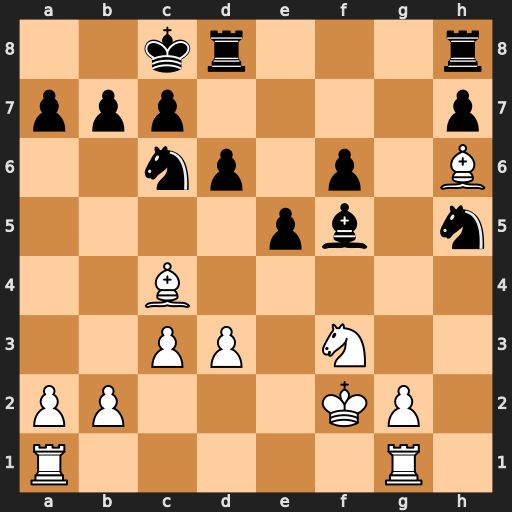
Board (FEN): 2kr3r/ppp4p/2np1p1B/4pb1n/2B5/2PP1N2/PP3KP1/R5R1
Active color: w
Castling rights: -
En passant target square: -
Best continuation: g4